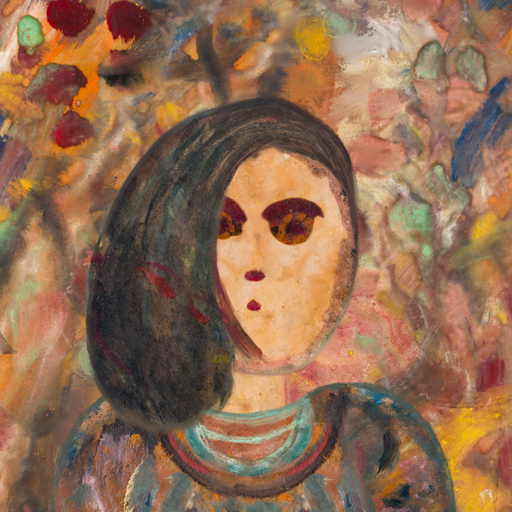
Background: Mother_And_Son_Mother, Head And Neck Front: Childish, Face Front: Doll, Bust: Boggyland, Hair Front: Gypsy_Mother, Head Accessory: Blank, Second Necklace: Blank, Necklace: Blank, Baby: Blank